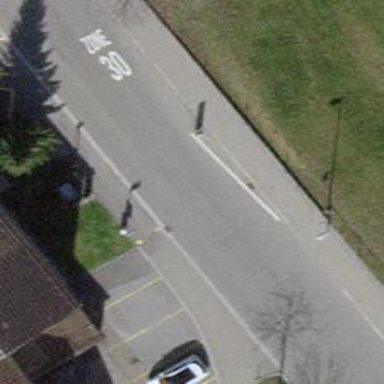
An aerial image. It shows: Public transport stop position.